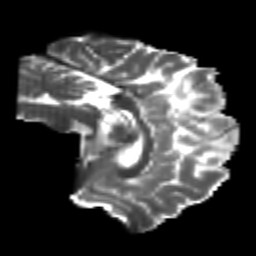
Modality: T2w
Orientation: sagittal
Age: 21
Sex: male
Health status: healthy
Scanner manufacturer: philips
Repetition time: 7.477 s
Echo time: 0.08753 s